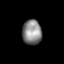
Tissue: lung
Cell type: Others
Senescence score: 0.2421
Nuclear area (px): 476
Mean DAPI intensity: 134.926